Question: I would like to rip off Google's design for my Continuous Form. The detail section of the form is set up to display N number of records resulting from a search, and thus cannot be used to create this effect (i think). Everything must go in the header section.

there are 2 primary issues I would like to address in this question:
1. Two toned background. The header section should have a grey stripe and a white stripe. This stripe needs to extend the full width of the form, which is variable and will depend on the user. (i'm using tabs not pop-ups)
2. How to right justify certain elements of the header so that they stay close to the right edge, wherever that may fall, just like your account information on Google.
The "Search Results" in the detail section are loaded by setting the form's recordSource to the results of a query defined in VBA, which takes parameters from the search box. The form is continuous.
Any ideas how to hack this into place?
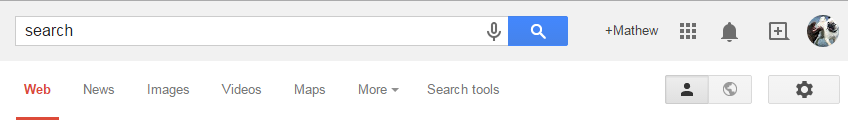
Answer: For the background, use two rectangles with transparent borders, one back color gray, one white. You can size them to the form by using the form's 'InsideWidth' property. For example:
'''
Private Sub Form_Resize()
rect1.Width = Me.InsideWidth
rect2.Width = Me.InsideWidth
End Sub
'''
I would do a similar thing for the buttons/images/etc you want right justified. Set their 'Left' property relative to the form's width:
'''
mySettingsButton.Left = Me.InsideWidth - 300
'''
Keep in mind all the measurements are twips (1440 twips/inch)